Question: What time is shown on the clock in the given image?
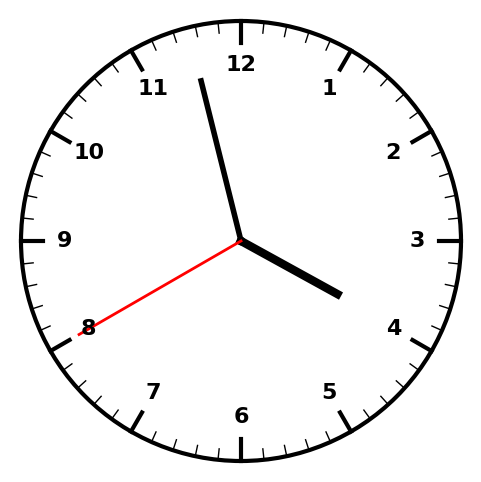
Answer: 03:57:40